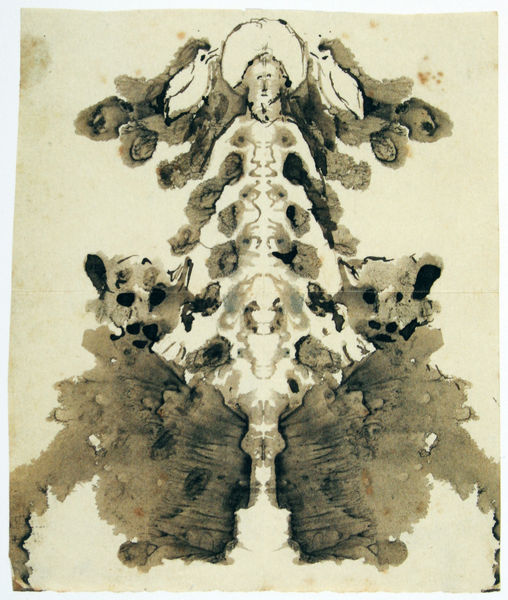
Titel: Klecksografie
Künstler: Justinus Kerner
Standort: München
Institution: Städtische Galerie im Lenbachhaus
Schlagwörter: himmel, mann, aquarell, frau, schwarz, weiss, tier, tiere, bart, augen, gesicht, mensch, vögel, gewand, blatt, papier, knochen, tusche, schwarzweiss, schmetterling, tinte, flecken, heiligenschein, skelett, achse, petrus, abklatsch, rumpf, gerippe, rohrschach, glorie, heilgenschein, vexierbild, tint, psychologisch, knickbild, timte